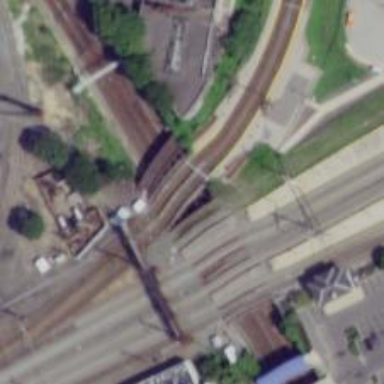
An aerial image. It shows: Bridge over railway tracks supported by embankment. The railway is electrified with contact line.